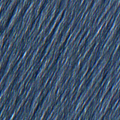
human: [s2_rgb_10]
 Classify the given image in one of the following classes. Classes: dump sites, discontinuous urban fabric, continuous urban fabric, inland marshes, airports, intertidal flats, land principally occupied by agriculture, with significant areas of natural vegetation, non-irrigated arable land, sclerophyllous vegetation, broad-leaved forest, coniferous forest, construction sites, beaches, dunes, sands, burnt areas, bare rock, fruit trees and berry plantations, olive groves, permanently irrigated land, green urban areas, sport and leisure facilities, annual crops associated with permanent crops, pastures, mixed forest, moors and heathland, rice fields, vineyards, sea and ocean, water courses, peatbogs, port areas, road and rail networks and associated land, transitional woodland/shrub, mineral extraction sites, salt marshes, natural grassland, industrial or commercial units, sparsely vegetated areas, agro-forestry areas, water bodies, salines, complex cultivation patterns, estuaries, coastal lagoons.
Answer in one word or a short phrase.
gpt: continuous urban fabric